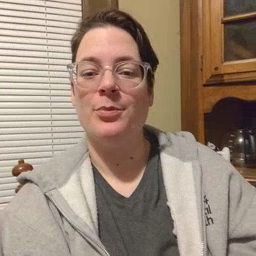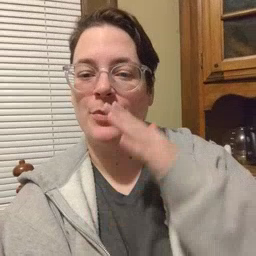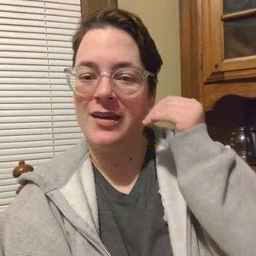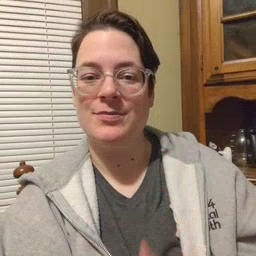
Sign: smile